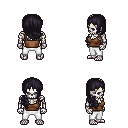
a pixel art fantasy rpg character, male body template, skeleton, brown pirate shirt, white pants, raven right-swept hairstyle, four views (front, back, left, right), 2x2 character sprite sheet, small pixel art, hard edges, no anti-aliasing